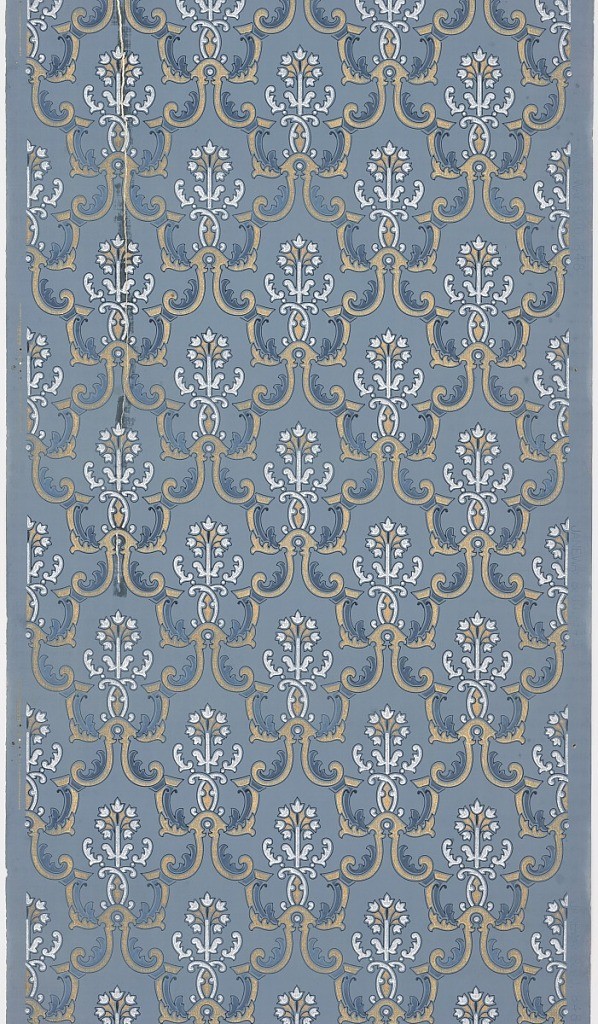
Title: Sidewall
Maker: Janeway & Co. Inc., New Brunswick, New Jersey, 1848 - 1914
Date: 1905–1915
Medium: Machine-printed paper, textured, liquid mica
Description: Very dense pattern of foliate medallions. The medallions form a fish-scale or diaper design. Printed in blue, white and metallic gold on blue ground.